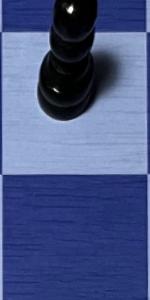
Label: Empty